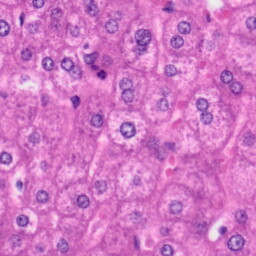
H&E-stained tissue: Liver